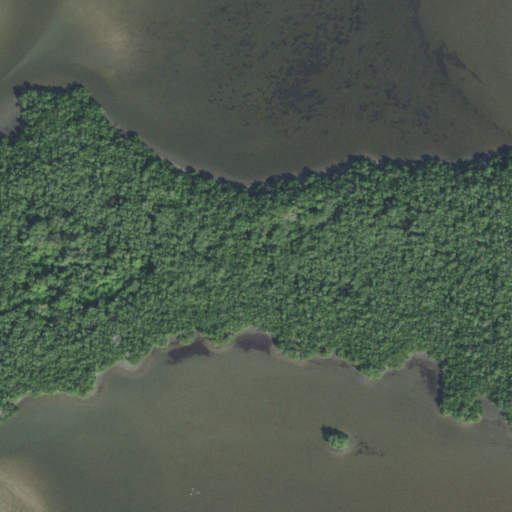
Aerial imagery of island in Florida named Dog Key containing open water and woody wetlands